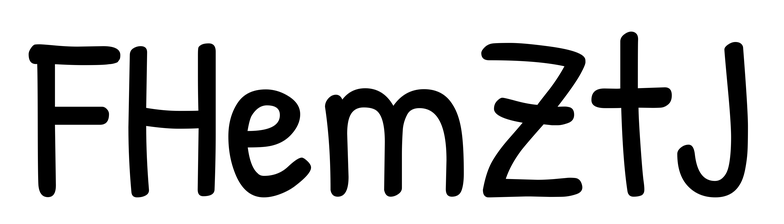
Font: PatrickHand-Regular